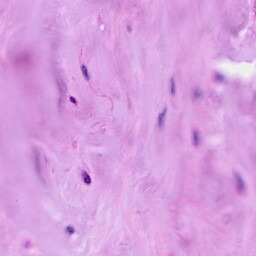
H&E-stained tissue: Breast